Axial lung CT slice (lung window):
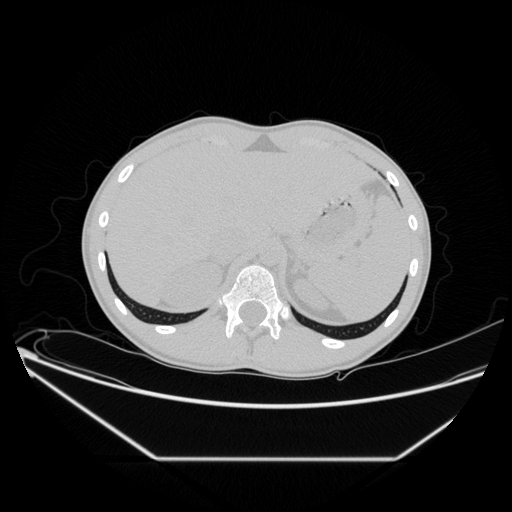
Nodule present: no